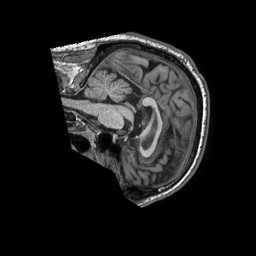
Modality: T1w
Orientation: sagittal
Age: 58
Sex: male
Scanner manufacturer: philips
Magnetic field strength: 1.5 T
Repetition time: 0.0071 s
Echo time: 0.003207 s